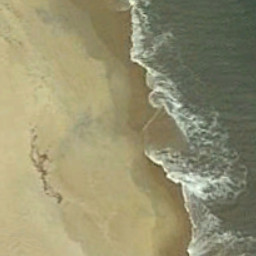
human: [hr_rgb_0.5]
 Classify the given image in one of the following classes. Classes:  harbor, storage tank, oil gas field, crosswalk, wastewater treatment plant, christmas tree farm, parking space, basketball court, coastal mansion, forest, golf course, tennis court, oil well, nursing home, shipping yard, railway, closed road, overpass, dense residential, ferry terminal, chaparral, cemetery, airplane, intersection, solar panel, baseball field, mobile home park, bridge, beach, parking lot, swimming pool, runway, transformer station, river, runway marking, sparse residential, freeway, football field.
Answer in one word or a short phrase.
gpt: beach